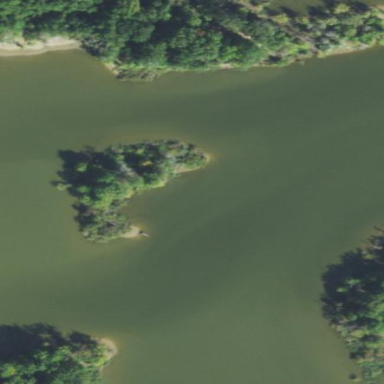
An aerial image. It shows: Islet.